Question: I created a sample plugin which needs to hide the java perspective. For that I used activities. The problems what happends is,it is hiding from the perspectives,but it is there still in the (recent opened perspectives). How can I hide it from there also? Following is my code.
'''
<extension
point="org.eclipse.ui.activities">
<activity
id="com.example.activities.hideperspective"
name="Hide Perspective">
</activity>
<activityPatternBinding
activityId="com.example.activities.hideperspective"
isEqualityPattern="false"
pattern="com.example.activities.hideperspective/org.eclipse.jdt.ui.JavaPerspective">
</activityPatternBinding>
'''
Is this the right way what I have implemented? One more thing, This hiding of perspective I am calling when I click a Button on the toolbar. That the that buttons location is also getting changed. some kind of refresh on the toolbar.
I have attached the screenshot as well.
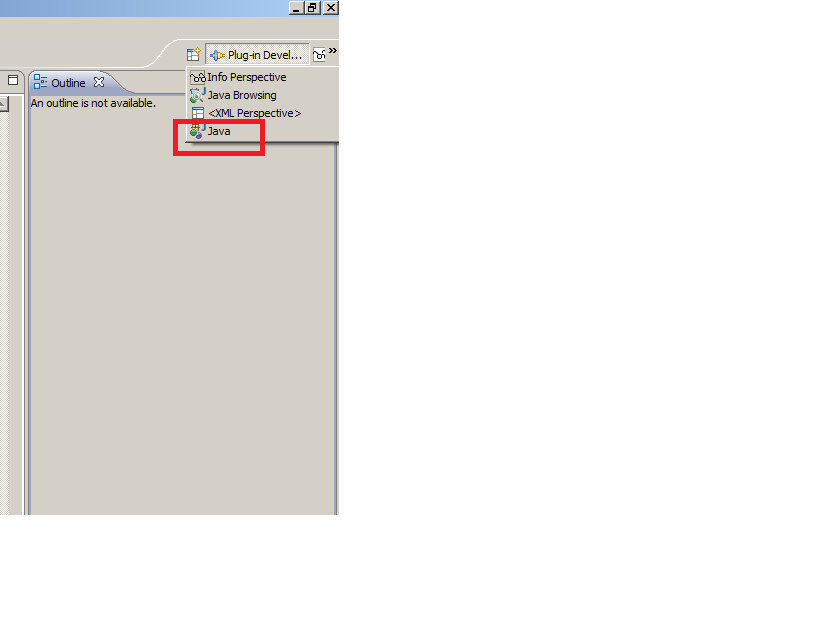
Answer: The activityPatternBinding is plugin.id/perspective.id, where the plugin.id is the ID of the plugin that contributed the perspective, not com.example.activities.hideperspective. Also, it does look like an equality pattern.
Also, activities will show something (like a perspective) if activity that points to that perspective is enabled. So setting one activity to 'enabled=false' might not get rid of the perspective.
And finally, activities won't shut a perspective that is already open. It just removes it from the "Open Perspective" dialog/shortcuts.